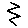
Label: zigzag